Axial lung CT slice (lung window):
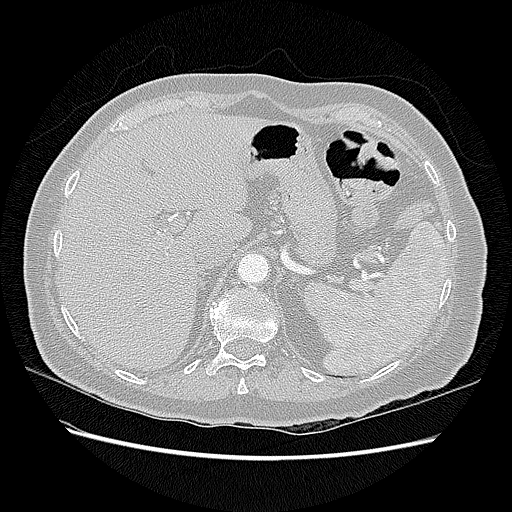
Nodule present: no